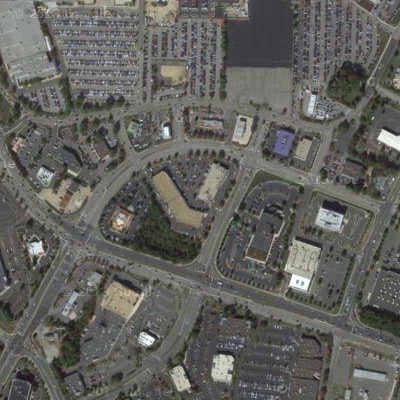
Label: gParking